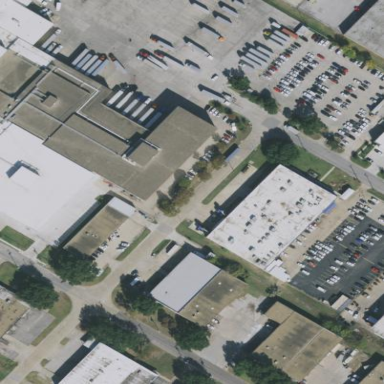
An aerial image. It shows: Warehouse.